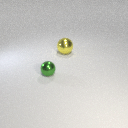
large yellow metal sphere behind small green metal sphere